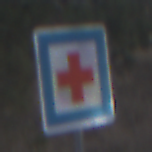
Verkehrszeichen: ErsteHilfe
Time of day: MorningAfternoon
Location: Outdoor (Nature)
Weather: PartlyCloudy
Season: NotSpecified
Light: Natural